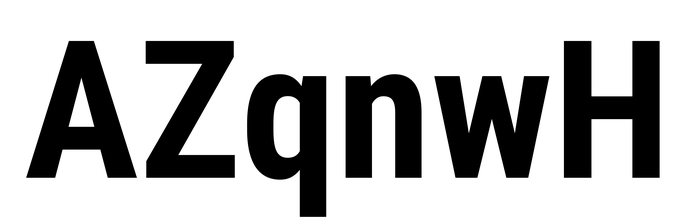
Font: Roboto_Condensed_Bold